高二 · 解析几何
11. 如图, 某货轮在 $A$ 处看灯塔 $B$ 在货轮的北偏东 $75^{\circ}$, 距离为 $12 \sqrt{6} \mathrm{n}$ mile, 在 $A$ 处看灯塔 $C$ 在货轮的北偏西 $30^{\circ}$, 距离为 $8 \sqrt{3} \mathrm{n}$ mile, 货轮由 $A$ 处向正北航行到 $D$ 处时, 再看灯塔 $B$ 在北偏东 $120^{\circ}$ 方向上，求:

(1)A 处与 $D$ 处的距离;

(2)灯塔 $C$ 与 $D$ 处的距离.
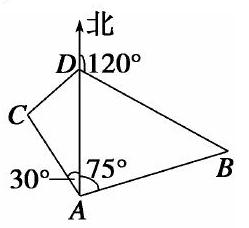
答案: (1)在 $\triangle A B D$ 中, $\angle A D B=60^{\circ}, \angle B=45^{\circ}$, 由正弦定理得 $A D=\frac{A B \sin B}{\sin \angle A D B}=\frac{12 \sqrt{6} \times \frac{\sqrt{2}}{2}}{\frac{\sqrt{3}}{2}}$ $=24$ (n mile).

(2)在 $\triangle A D C$ 中, 由余弦定理得

$C D^{2}=A D^{2}+A C^{2}-2 A D \cdot A C \cdot \cos 30^{\circ}$,

解得 $C D=8 \sqrt{3} \approx 14$ (n mile).

即 $A$ 处与 $D$ 处的距离为 $24 \mathrm{n}$ mile,

灯塔 $C$ 与 $D$ 处的距离约为 $14 \mathrm{n}$ mile.